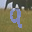
Label: 9